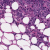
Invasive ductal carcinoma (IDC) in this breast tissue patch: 1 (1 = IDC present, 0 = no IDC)